Interaction volume radius: 10 \u00c5
Interaction volume height: 15 \u00c5
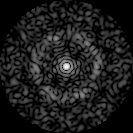
Disorder parameter: 0.8346